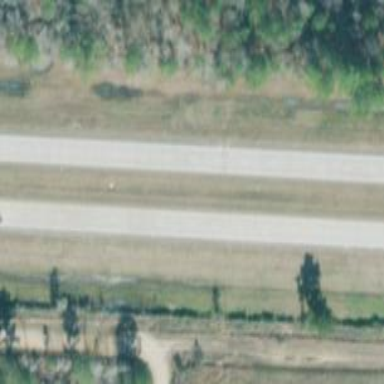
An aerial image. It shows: Trunk highway with expressway features. It is dual carriageway.